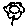
Label: flower